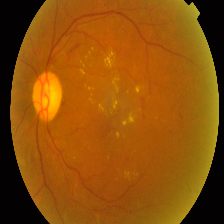
Diabetic retinopathy grade: Proliferative DR